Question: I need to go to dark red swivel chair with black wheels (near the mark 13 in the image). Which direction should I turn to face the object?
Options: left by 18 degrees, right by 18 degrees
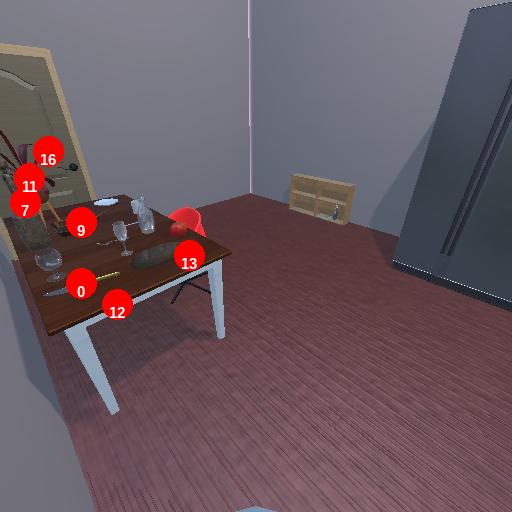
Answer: left by 18 degrees